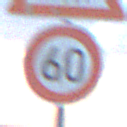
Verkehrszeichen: Geschwindigkeit60
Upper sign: ReiterRechts
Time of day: SunriseSunset
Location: Outdoor (Nature)
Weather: PartlyCloudy
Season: NotSpecified
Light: Natural